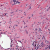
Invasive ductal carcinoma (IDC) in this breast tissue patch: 0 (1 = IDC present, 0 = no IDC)